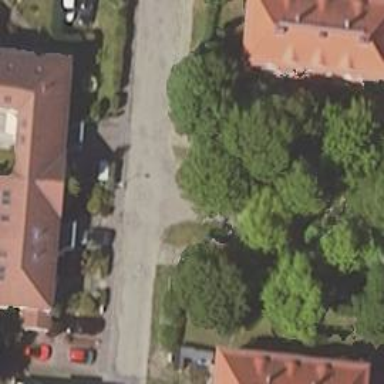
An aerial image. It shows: Residential road where parking is not allowed on both sides.